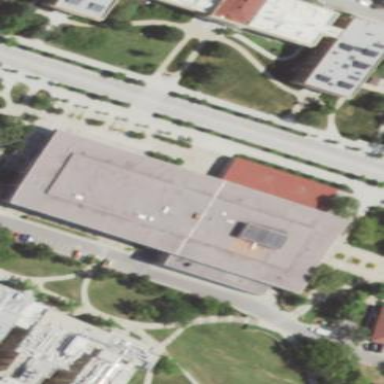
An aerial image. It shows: Part of building is shown in the image.